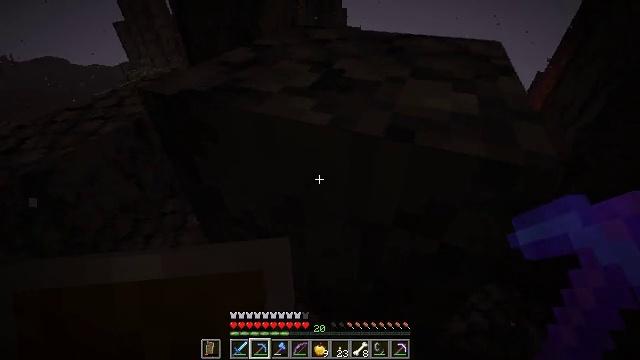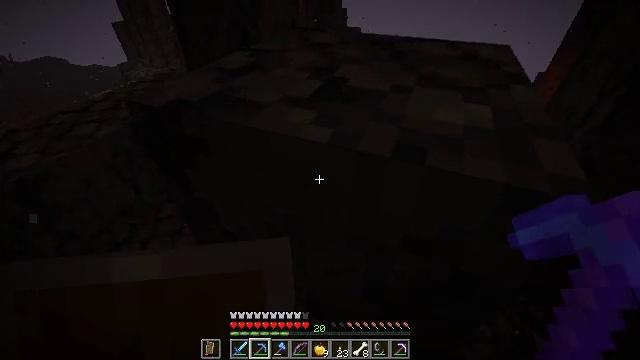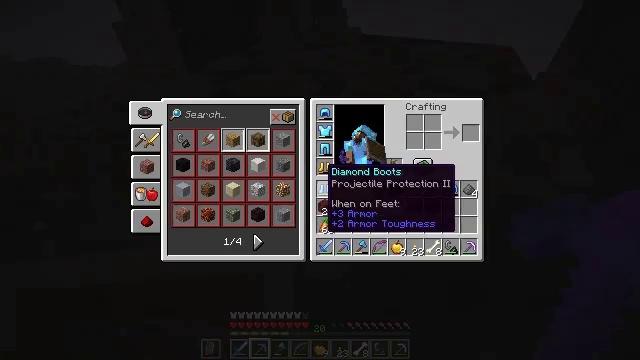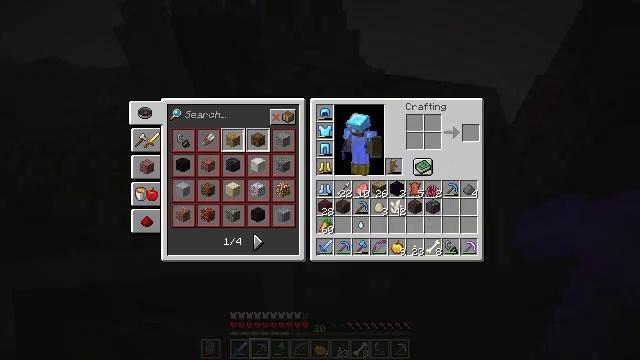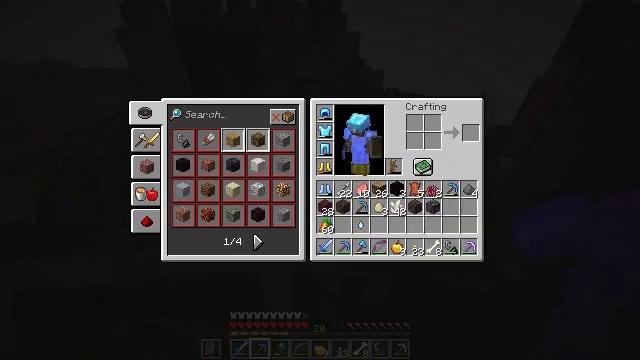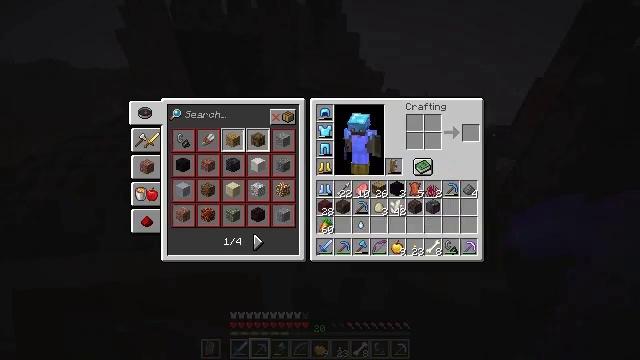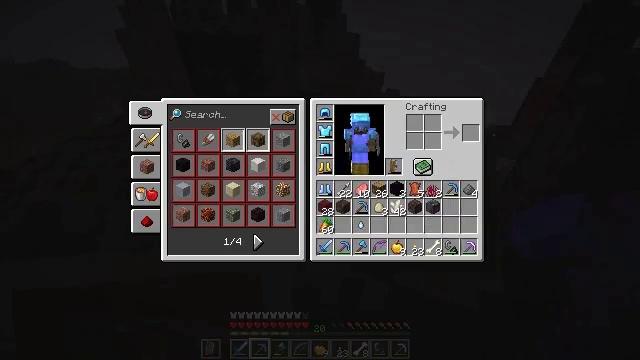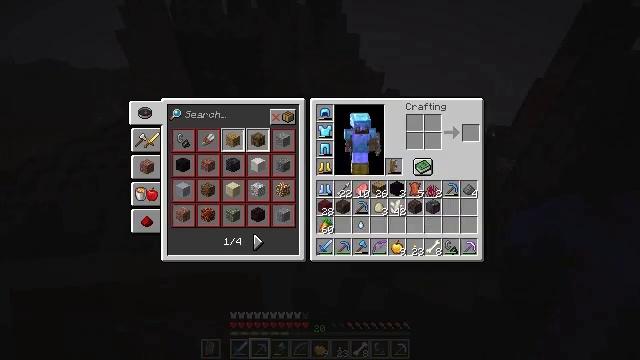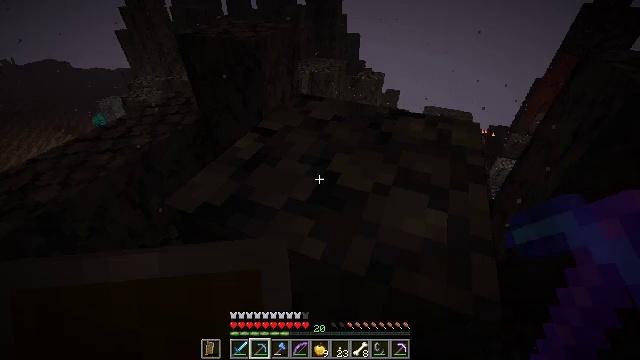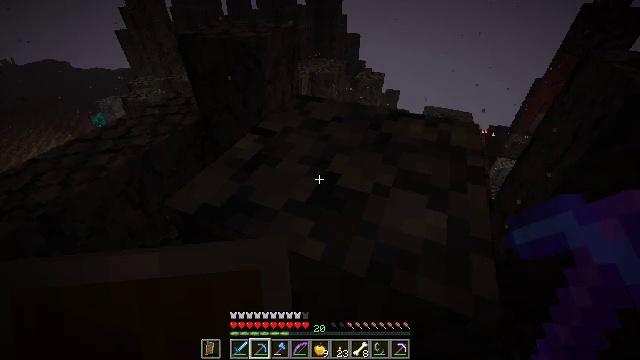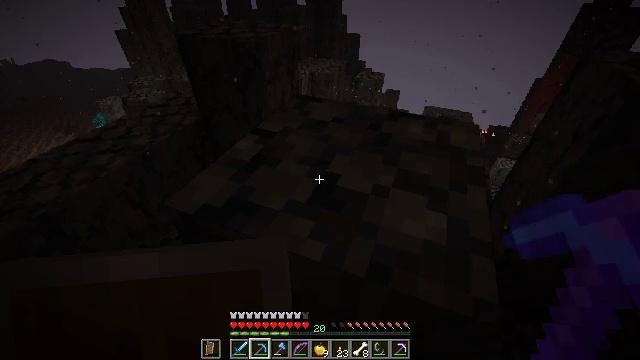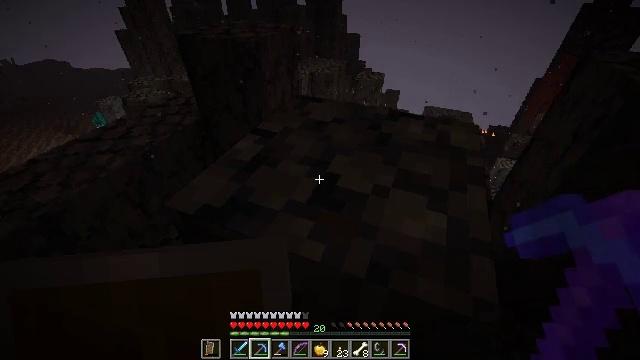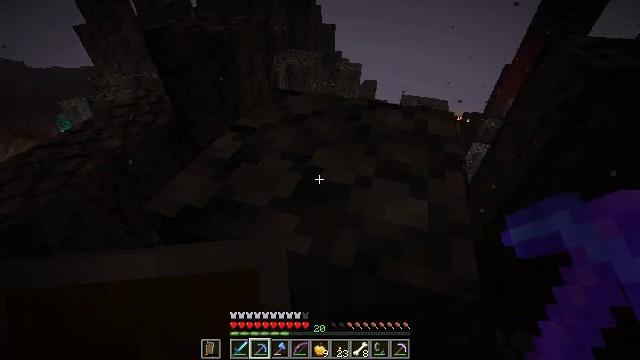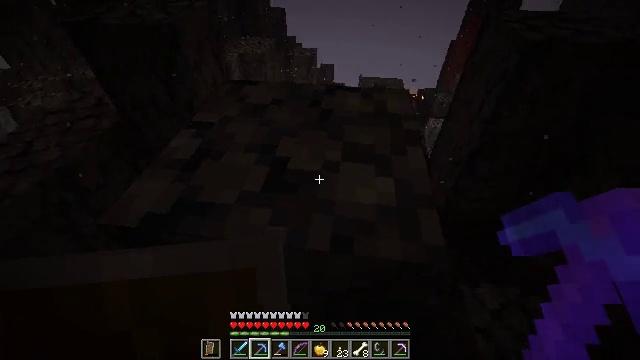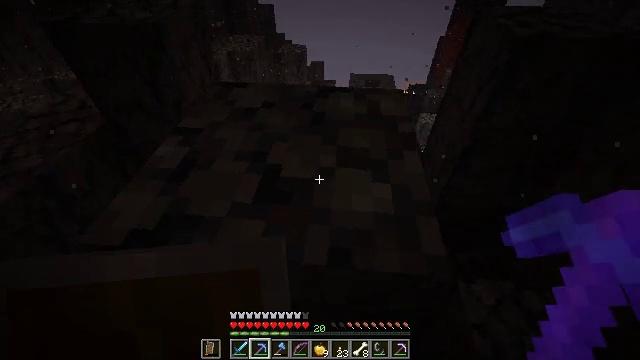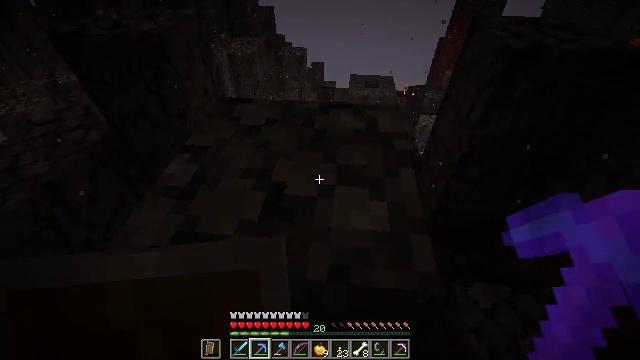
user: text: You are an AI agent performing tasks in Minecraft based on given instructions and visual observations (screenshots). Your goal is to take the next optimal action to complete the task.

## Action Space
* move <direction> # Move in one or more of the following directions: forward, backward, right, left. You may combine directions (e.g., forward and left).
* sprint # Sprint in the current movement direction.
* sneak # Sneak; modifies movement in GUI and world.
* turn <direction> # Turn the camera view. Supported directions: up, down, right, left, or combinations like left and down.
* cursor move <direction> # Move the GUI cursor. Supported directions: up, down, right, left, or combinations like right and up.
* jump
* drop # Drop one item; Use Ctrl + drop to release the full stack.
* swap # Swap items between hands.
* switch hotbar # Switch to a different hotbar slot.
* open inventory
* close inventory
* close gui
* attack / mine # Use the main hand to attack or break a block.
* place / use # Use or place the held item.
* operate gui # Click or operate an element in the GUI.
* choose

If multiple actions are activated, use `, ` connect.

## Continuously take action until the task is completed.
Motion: motion action
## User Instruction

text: Defeat a magma cube.
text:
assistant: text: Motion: sneak
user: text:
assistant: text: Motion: open inventory
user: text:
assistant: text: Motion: open inventory
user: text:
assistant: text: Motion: cursor move right and up
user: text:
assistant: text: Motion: cursor move right and up
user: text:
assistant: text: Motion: no_op
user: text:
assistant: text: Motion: no_op
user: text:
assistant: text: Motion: no_op
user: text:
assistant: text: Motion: no_op
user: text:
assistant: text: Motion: no_op
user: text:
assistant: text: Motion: no_op
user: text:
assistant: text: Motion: turn right and down
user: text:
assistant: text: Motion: turn right and down
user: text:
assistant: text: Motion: move forward, turn right
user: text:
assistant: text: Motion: move forward, jump
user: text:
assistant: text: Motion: move forward, jump
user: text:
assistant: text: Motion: move forward, jump
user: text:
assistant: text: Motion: move forward, jump
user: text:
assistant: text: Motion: move forward, jump
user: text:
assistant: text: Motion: move forward
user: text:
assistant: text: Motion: move forward
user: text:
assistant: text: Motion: move forward
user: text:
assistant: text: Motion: move forward
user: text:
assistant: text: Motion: move forward, sneak
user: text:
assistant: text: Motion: move forward, sneak
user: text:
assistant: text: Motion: move forward, sneak
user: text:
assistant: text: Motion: move forward, sneak
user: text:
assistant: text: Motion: move forward and move left, sneak
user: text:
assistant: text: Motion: move forward and move left, sneak
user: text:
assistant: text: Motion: move forward and move left, sneak, turn down